Question: Each of my list items has a Star (styled checkbox) for making the item favourite and the item itself (whole row) can be clicked to open the item.
It works but the issue is slightly clicking off the star causes the click event for main ListItem to fire, I tried to fix this via padding/margin to the Star but clicking that padding area causes a click on the main list item causing the item to be opened when the user missed the tap on the star by a few pixels.
Whats the best way to ignore clicks on the list item say a small margin to the left and completely above and below and to the right of the star ?
(How do I ignore clicks on the red area in the image below?)

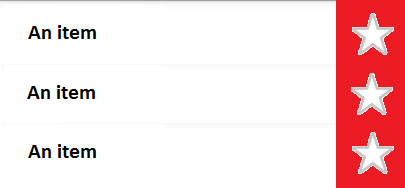
Answer: After a lot of investigation it seems the easiest way to fix this is this:
Add this to the root element of the list item layout:
'''
android:descendantFocusability="blocksDescendants"
'''
Add this to the parent of the "Star"/Checkbox, in my case the checkbox lives inside a LinearLayout with some padding on that, so I added this to my LinearLayout:
'''
android:clickable="true"
'''
This causes the "Clicks" on the LinearLayout around my CheckBox to be swallowed up by it and don't go to the ListItem OnClick event that the rest of the ListItem responds to.
My whole code for the ListItem layout looks like this:
'''
<LinearLayout xmlns:android="http://schemas.android.com/apk/res/android"
android:layout_width="match_parent"
android:layout_height="wrap_content"
android:orientation="horizontal"
android:addStatesFromChildren="false"
android:descendantFocusability="blocksDescendants"
android:id="@+id/listitem" >
<LinearLayout
android:layout_height="fill_parent"
android:layout_width="fill_parent"
android:layout_weight="1"
android:orientation="vertical"
android:gravity="center_vertical">
<TextView
android:id="@+id/text"
android:layout_width="wrap_content"
android:layout_height="wrap_content"
android:textAppearance="?android:attr/textAppearanceListItemSmall"
android:gravity="center_vertical"
android:text="Item 1"
/>
</LinearLayout>
<LinearLayout
android:orientation="horizontal"
android:clickable="true"
android:layout_width="wrap_content"
android:layout_height="match_parent"
android:layout_gravity="right">
<Space
android:layout_width="15dp"
android:layout_height="match_parent"/>
<CheckBox
android:id="@+id/favouriteCheckBox"
android:button="@drawable/checkbox_selector"
android:layout_height="match_parent"
android:layout_width="wrap_content"
android:gravity="center"
android:layout_gravity="fill"
android:visibility="visible" />
<Space
android:layout_width="15dp"
android:layout_height="match_parent"/>
</LinearLayout>
</LinearLayout>
'''